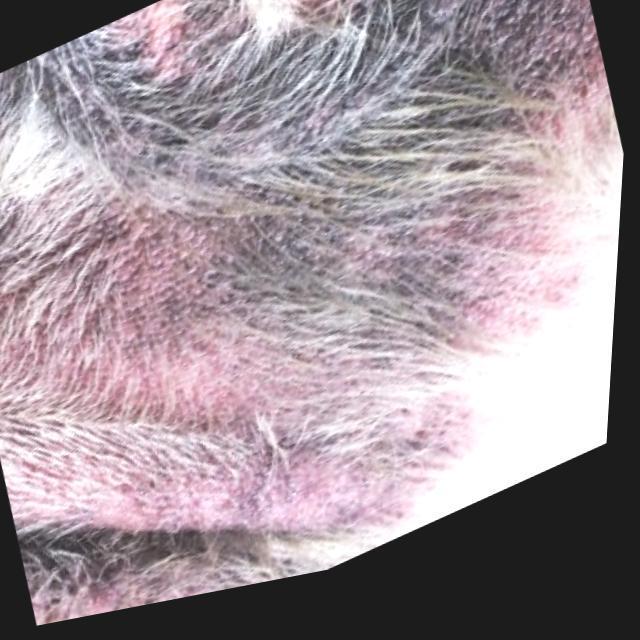
Canine fungal skin infection — characterized by alopecia, scaling, crusting, and circular lesions. Common agents include Malassezia and Candida species.